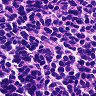
Metastatic tissue present: no